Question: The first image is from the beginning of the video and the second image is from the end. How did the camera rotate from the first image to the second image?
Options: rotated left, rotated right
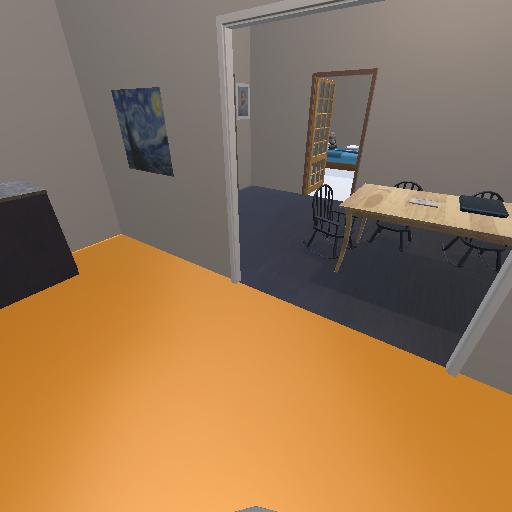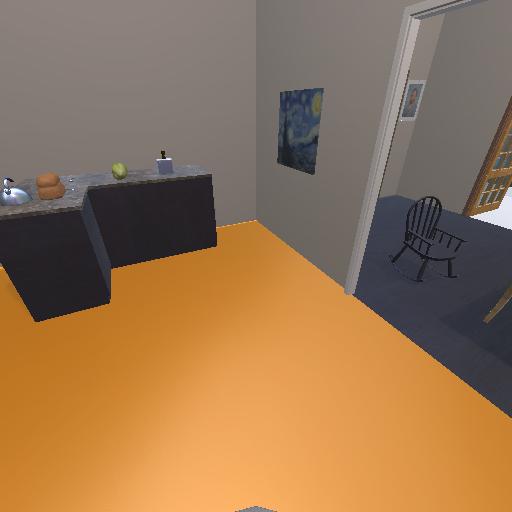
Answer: rotated left